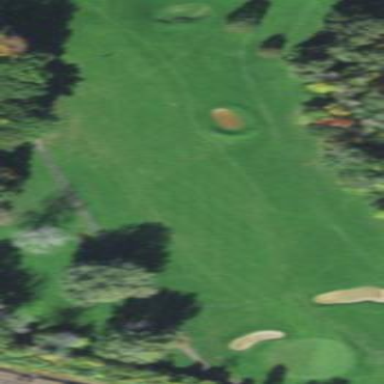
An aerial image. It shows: Golf fairway in the image.